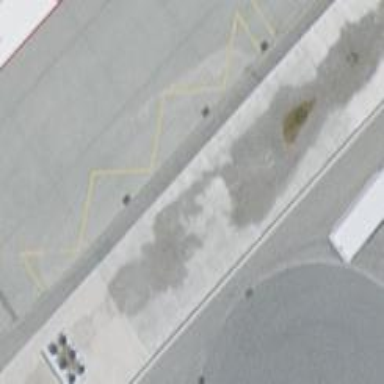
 serving as platform for public transportation."